Question: I cut one image to three equal images and now I have it in the html code like this:
'''
<img src="images/disclosure2_01.jpg" alt="Disclosure">
<img src="images/disclosure2_02.gif" alt="Disclosure2">
<img src="images/disclosure2_03.gif" alt="Disclosure3">
'''
The images render at the website like this:

I want to know if its possible to remove that vertical spacing between the images and the images to look like one whole picture.
Thanks in advance for your help.
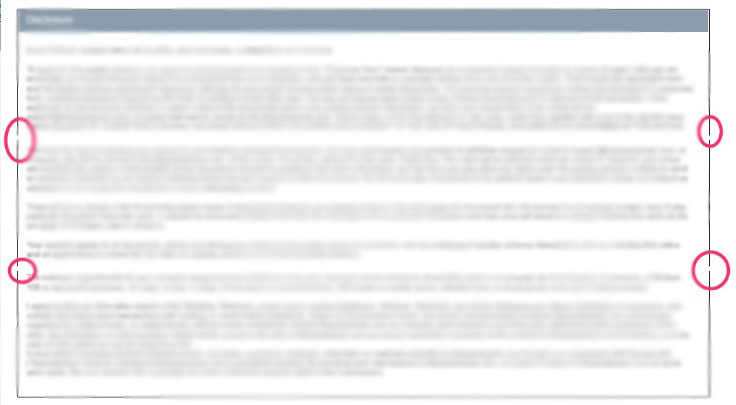
Answer: try this.
Remove the lines between them.
'''
<img src="images/disclosure2_01.jpg" alt="Disclosure"><img src="images/disclosure2_02.gif" alt="Disclosure2"><img src="images/disclosure2_03.gif" alt="Disclosure3">
'''
or tinker with css.
'''
img { padding: 0; margin: 0; }
'''